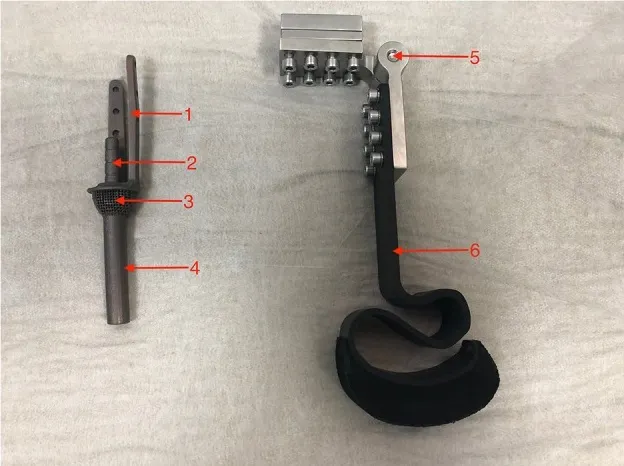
Custom designed prosthesis.
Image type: medical_photograph (skin_photograph)